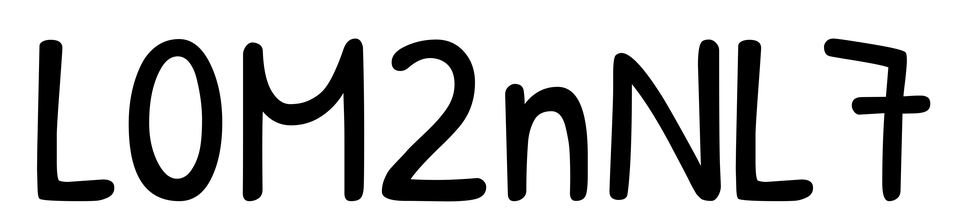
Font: PatrickHand-Regular